Interaction volume radius: 10 \u00c5
Interaction volume height: 15 \u00c5
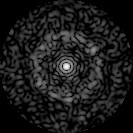
Disorder parameter: 0.8131